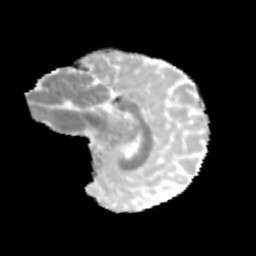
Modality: MD
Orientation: sagittal
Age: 12
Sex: male
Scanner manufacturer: siemens
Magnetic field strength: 3 T
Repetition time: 3.8 s
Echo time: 0.07 s